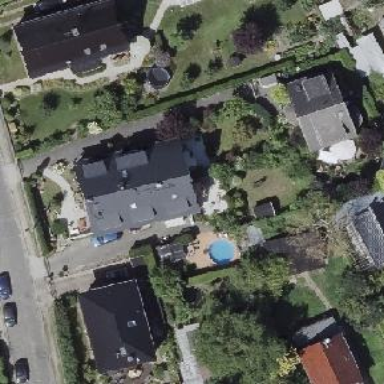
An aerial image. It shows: Semi-detached house with gabled roof.